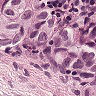
Metastatic tissue present: yes